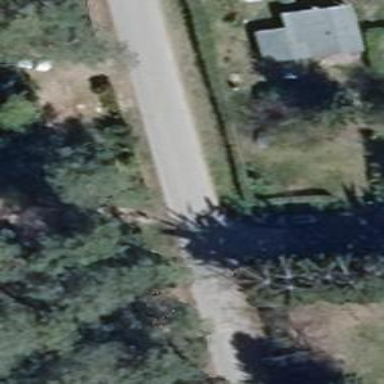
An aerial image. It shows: Residential road with compacted surface. There is no sidewalk along the road.